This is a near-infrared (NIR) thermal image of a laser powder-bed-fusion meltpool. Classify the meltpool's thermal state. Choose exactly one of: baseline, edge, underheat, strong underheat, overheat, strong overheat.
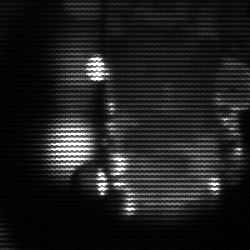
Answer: strong underheat